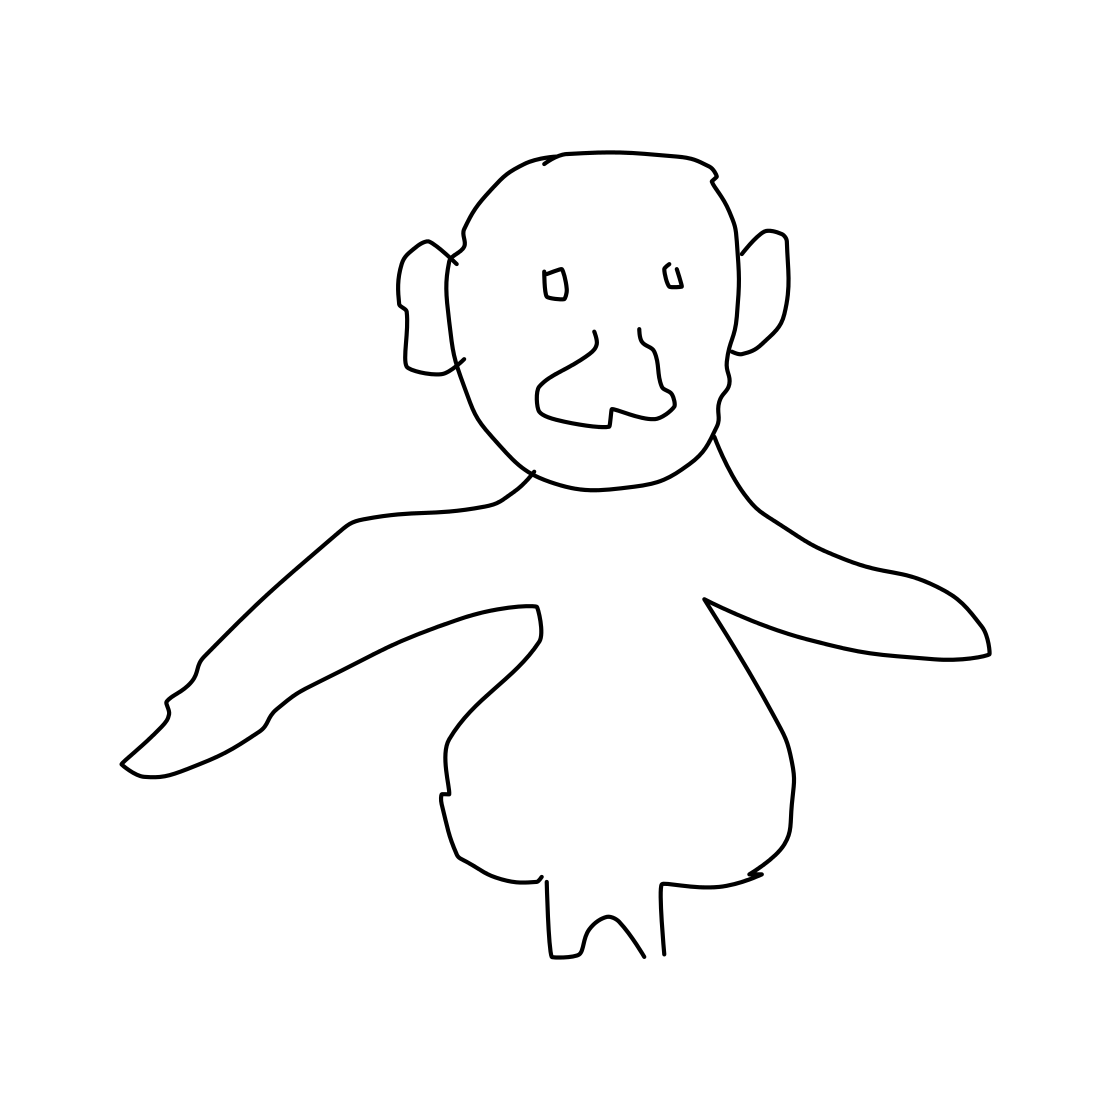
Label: monkey